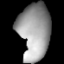
Tissue: lung
Cell type: Epithelial cells
Senescence score: 0.2398
Nuclear area (px): 1729
Mean DAPI intensity: 154.791